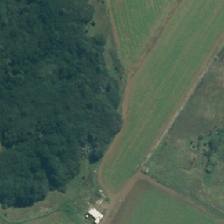
Land cover: shortrotation_cropland